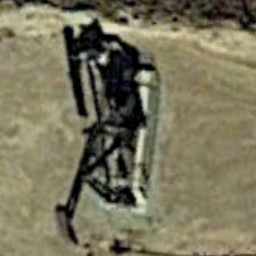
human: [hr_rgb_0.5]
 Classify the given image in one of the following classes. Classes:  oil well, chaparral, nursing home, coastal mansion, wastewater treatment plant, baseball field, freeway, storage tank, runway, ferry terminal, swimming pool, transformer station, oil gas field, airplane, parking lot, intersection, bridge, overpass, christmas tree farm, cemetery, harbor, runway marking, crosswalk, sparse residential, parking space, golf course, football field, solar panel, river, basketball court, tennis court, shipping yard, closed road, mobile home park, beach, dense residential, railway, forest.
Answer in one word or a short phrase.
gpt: oil well